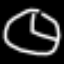
Label: clock